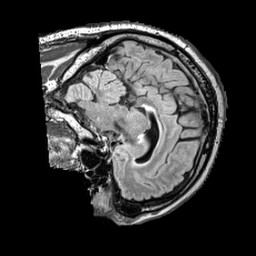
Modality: FLAIR
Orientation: sagittal
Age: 46
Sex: male
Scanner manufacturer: siemens
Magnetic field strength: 3 T
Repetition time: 5 s
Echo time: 0.387 s